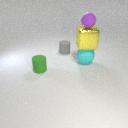
large yellow metal cube above large cyan rubber sphere